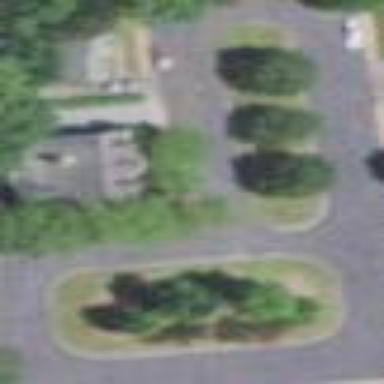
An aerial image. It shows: Asphalt road in residential area.